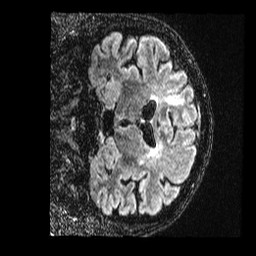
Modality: FLAIR
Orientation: coronal
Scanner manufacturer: ge
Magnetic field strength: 1.5 T
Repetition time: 7 s
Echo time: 0.1337 s